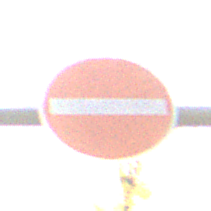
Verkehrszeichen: VerbotDerEinfahrt
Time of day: Midday
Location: Outdoor (Nature)
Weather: Overcast
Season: Autumn
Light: Natural